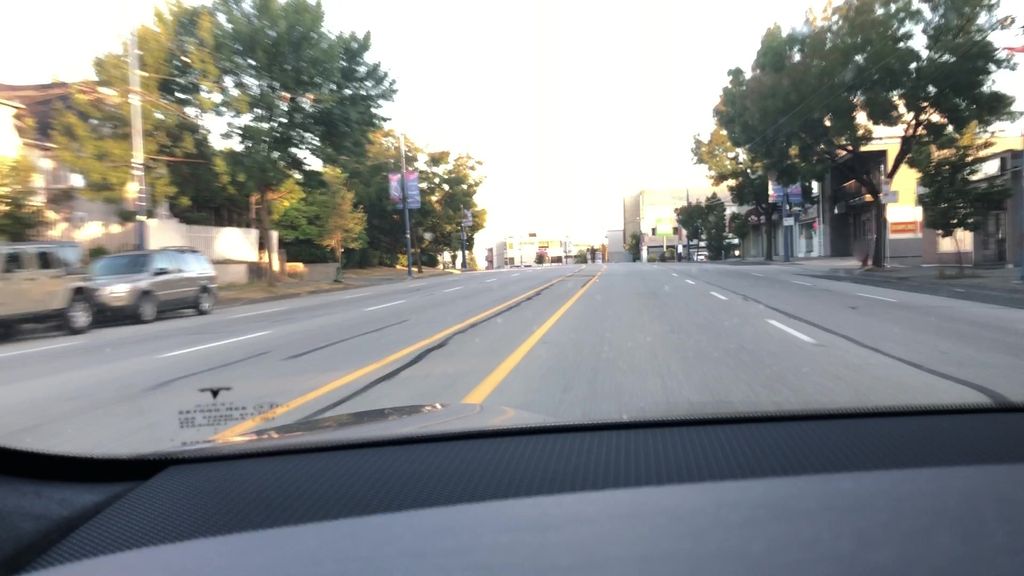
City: vancouver